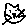
Label: cat